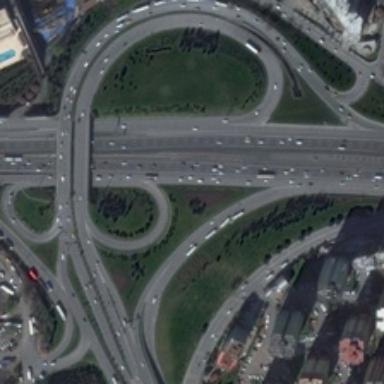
Some buildings and many green plants are near a viaduct with many cars .